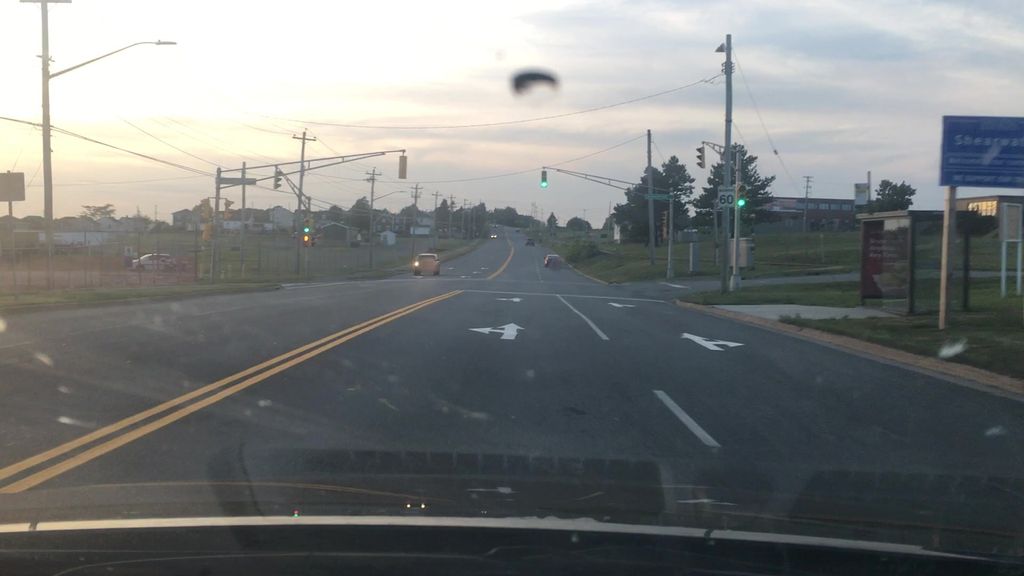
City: halifax